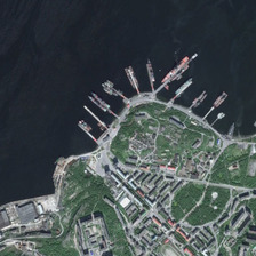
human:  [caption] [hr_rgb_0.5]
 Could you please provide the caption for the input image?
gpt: There is a dense building near the port.

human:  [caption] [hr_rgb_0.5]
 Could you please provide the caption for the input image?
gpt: There are many buildings near the port.

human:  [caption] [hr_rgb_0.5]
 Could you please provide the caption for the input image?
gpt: Near the harbor is a dense building.

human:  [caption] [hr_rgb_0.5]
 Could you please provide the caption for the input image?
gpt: near the harbour is a dense building.

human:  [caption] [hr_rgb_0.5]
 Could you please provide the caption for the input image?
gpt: Near the port is a dense building.